Question: I have a need to start a new thread for a long running task (writes to document store, triggering re-index etc).
I'm using Ninject in an ASP.Net MVC website. Essentially, I want to spawn a new thread from my Http Request, which instanciates it's own objects, making sure that no database connections etc are used from the Http Request in the new thread. I'm not sure what to use to spawn the thread or how to configure Ninject to not re-use my database session from the web request context.
Below is a basic sequence diagram of the problem
I've read a bit about named scopes in Ninject but I'm not sure if in any way that's related.

The code for my CommandProcessor which will spawn the new thread is:
'''
public class CommandProcessor
{
private IKernel _serviceLocator;
public CommandProc(IKernel serviceLocator)
{
_serviceLocator = serviceLocator;
}
public void Process<TCommand>(TCommand command) where T : ICommand
{
var commandHandlers = _serviceLocator.Get<ICommandHandler<TCommand>>();
foreach (var commandHandler in commandHandlers)
{
// I want this call to be asynchronous
commandHandler.Handle(command);
}
}
}
'''
Thanks in advance,
Hamish.
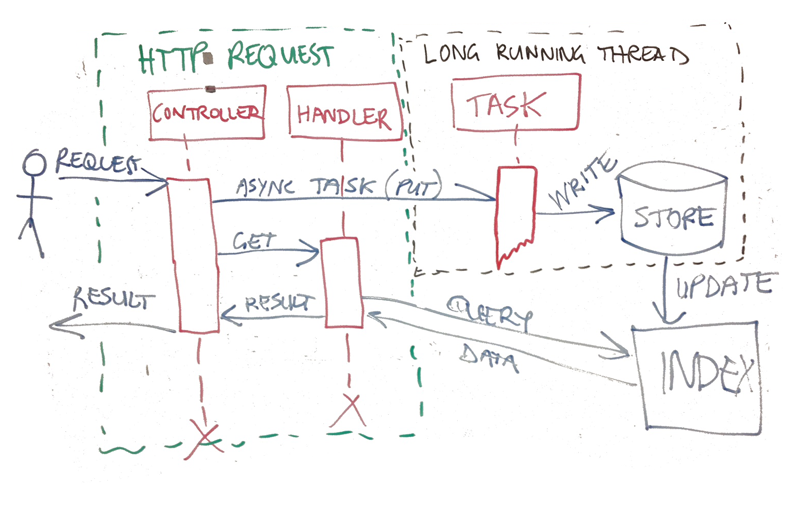
Answer: When you spawn your new thread, create a new activation context from Ninject to use in the thread:
'''
Thread thread = new Thread(new ThreadStart(() =>
{
using (IActivationBlock activation = kernel.BeginBlock())
{
var commandHandlers = activation.Get<ICommandHandler<TCommand>>();
foreach (var commandHandler in commandHandlers)
{
commandHandler.Handle(command);
}
}
}));
thread.Start();
'''